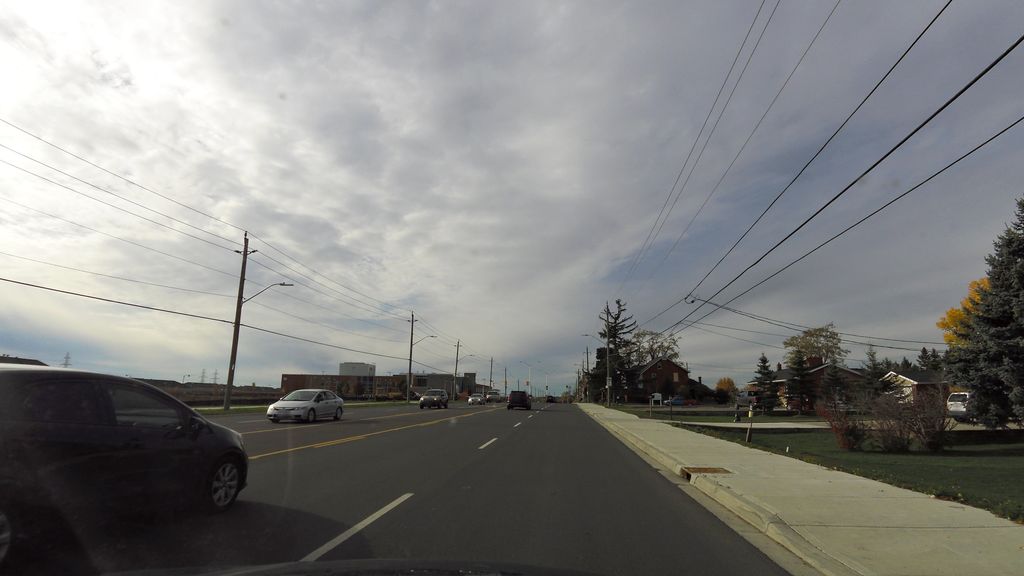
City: hamilton